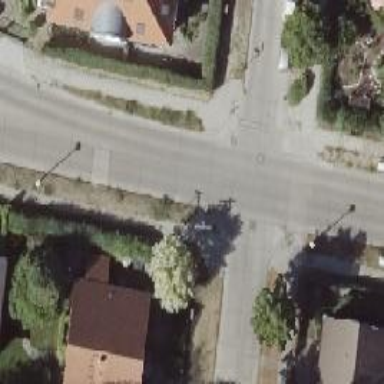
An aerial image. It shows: Footway.